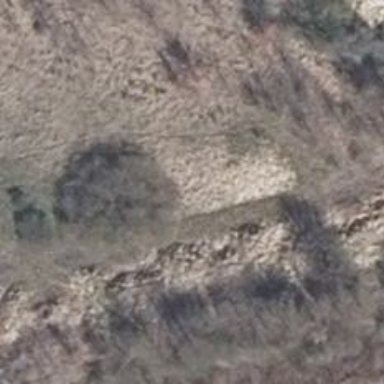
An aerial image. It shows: Abandoned railway spur.